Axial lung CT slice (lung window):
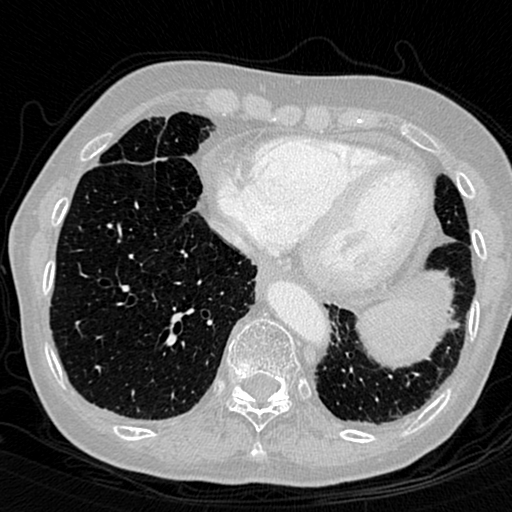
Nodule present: no